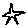
Label: star